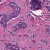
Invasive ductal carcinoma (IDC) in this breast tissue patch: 1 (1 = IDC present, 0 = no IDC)